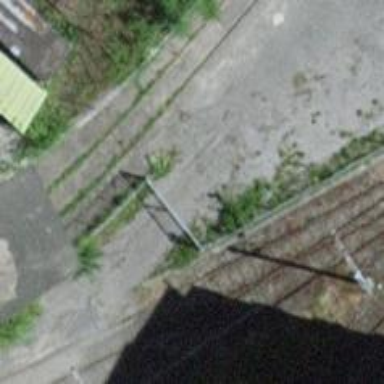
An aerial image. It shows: Abandoned railway spur with one track.